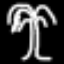
Label: palm tree